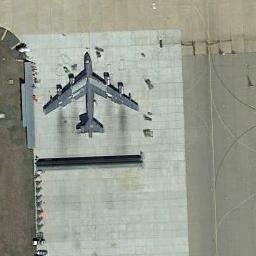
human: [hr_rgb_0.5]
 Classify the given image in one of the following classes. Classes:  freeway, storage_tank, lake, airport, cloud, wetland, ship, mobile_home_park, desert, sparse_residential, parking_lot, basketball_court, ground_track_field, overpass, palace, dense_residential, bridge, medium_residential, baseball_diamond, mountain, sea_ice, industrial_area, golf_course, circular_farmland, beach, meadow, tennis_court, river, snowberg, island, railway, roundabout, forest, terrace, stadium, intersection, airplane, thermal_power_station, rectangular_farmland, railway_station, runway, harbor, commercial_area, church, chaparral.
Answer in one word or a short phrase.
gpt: airplane